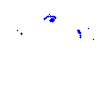
Particle: pion